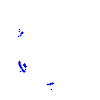
Particle: pion